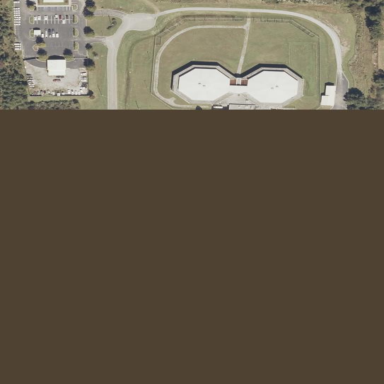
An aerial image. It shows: Prison.